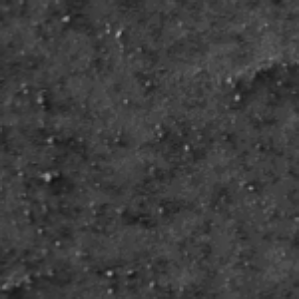
Label: frost